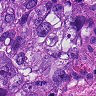
Metastatic tissue present: yes